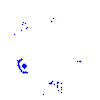
Particle: pion